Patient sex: F
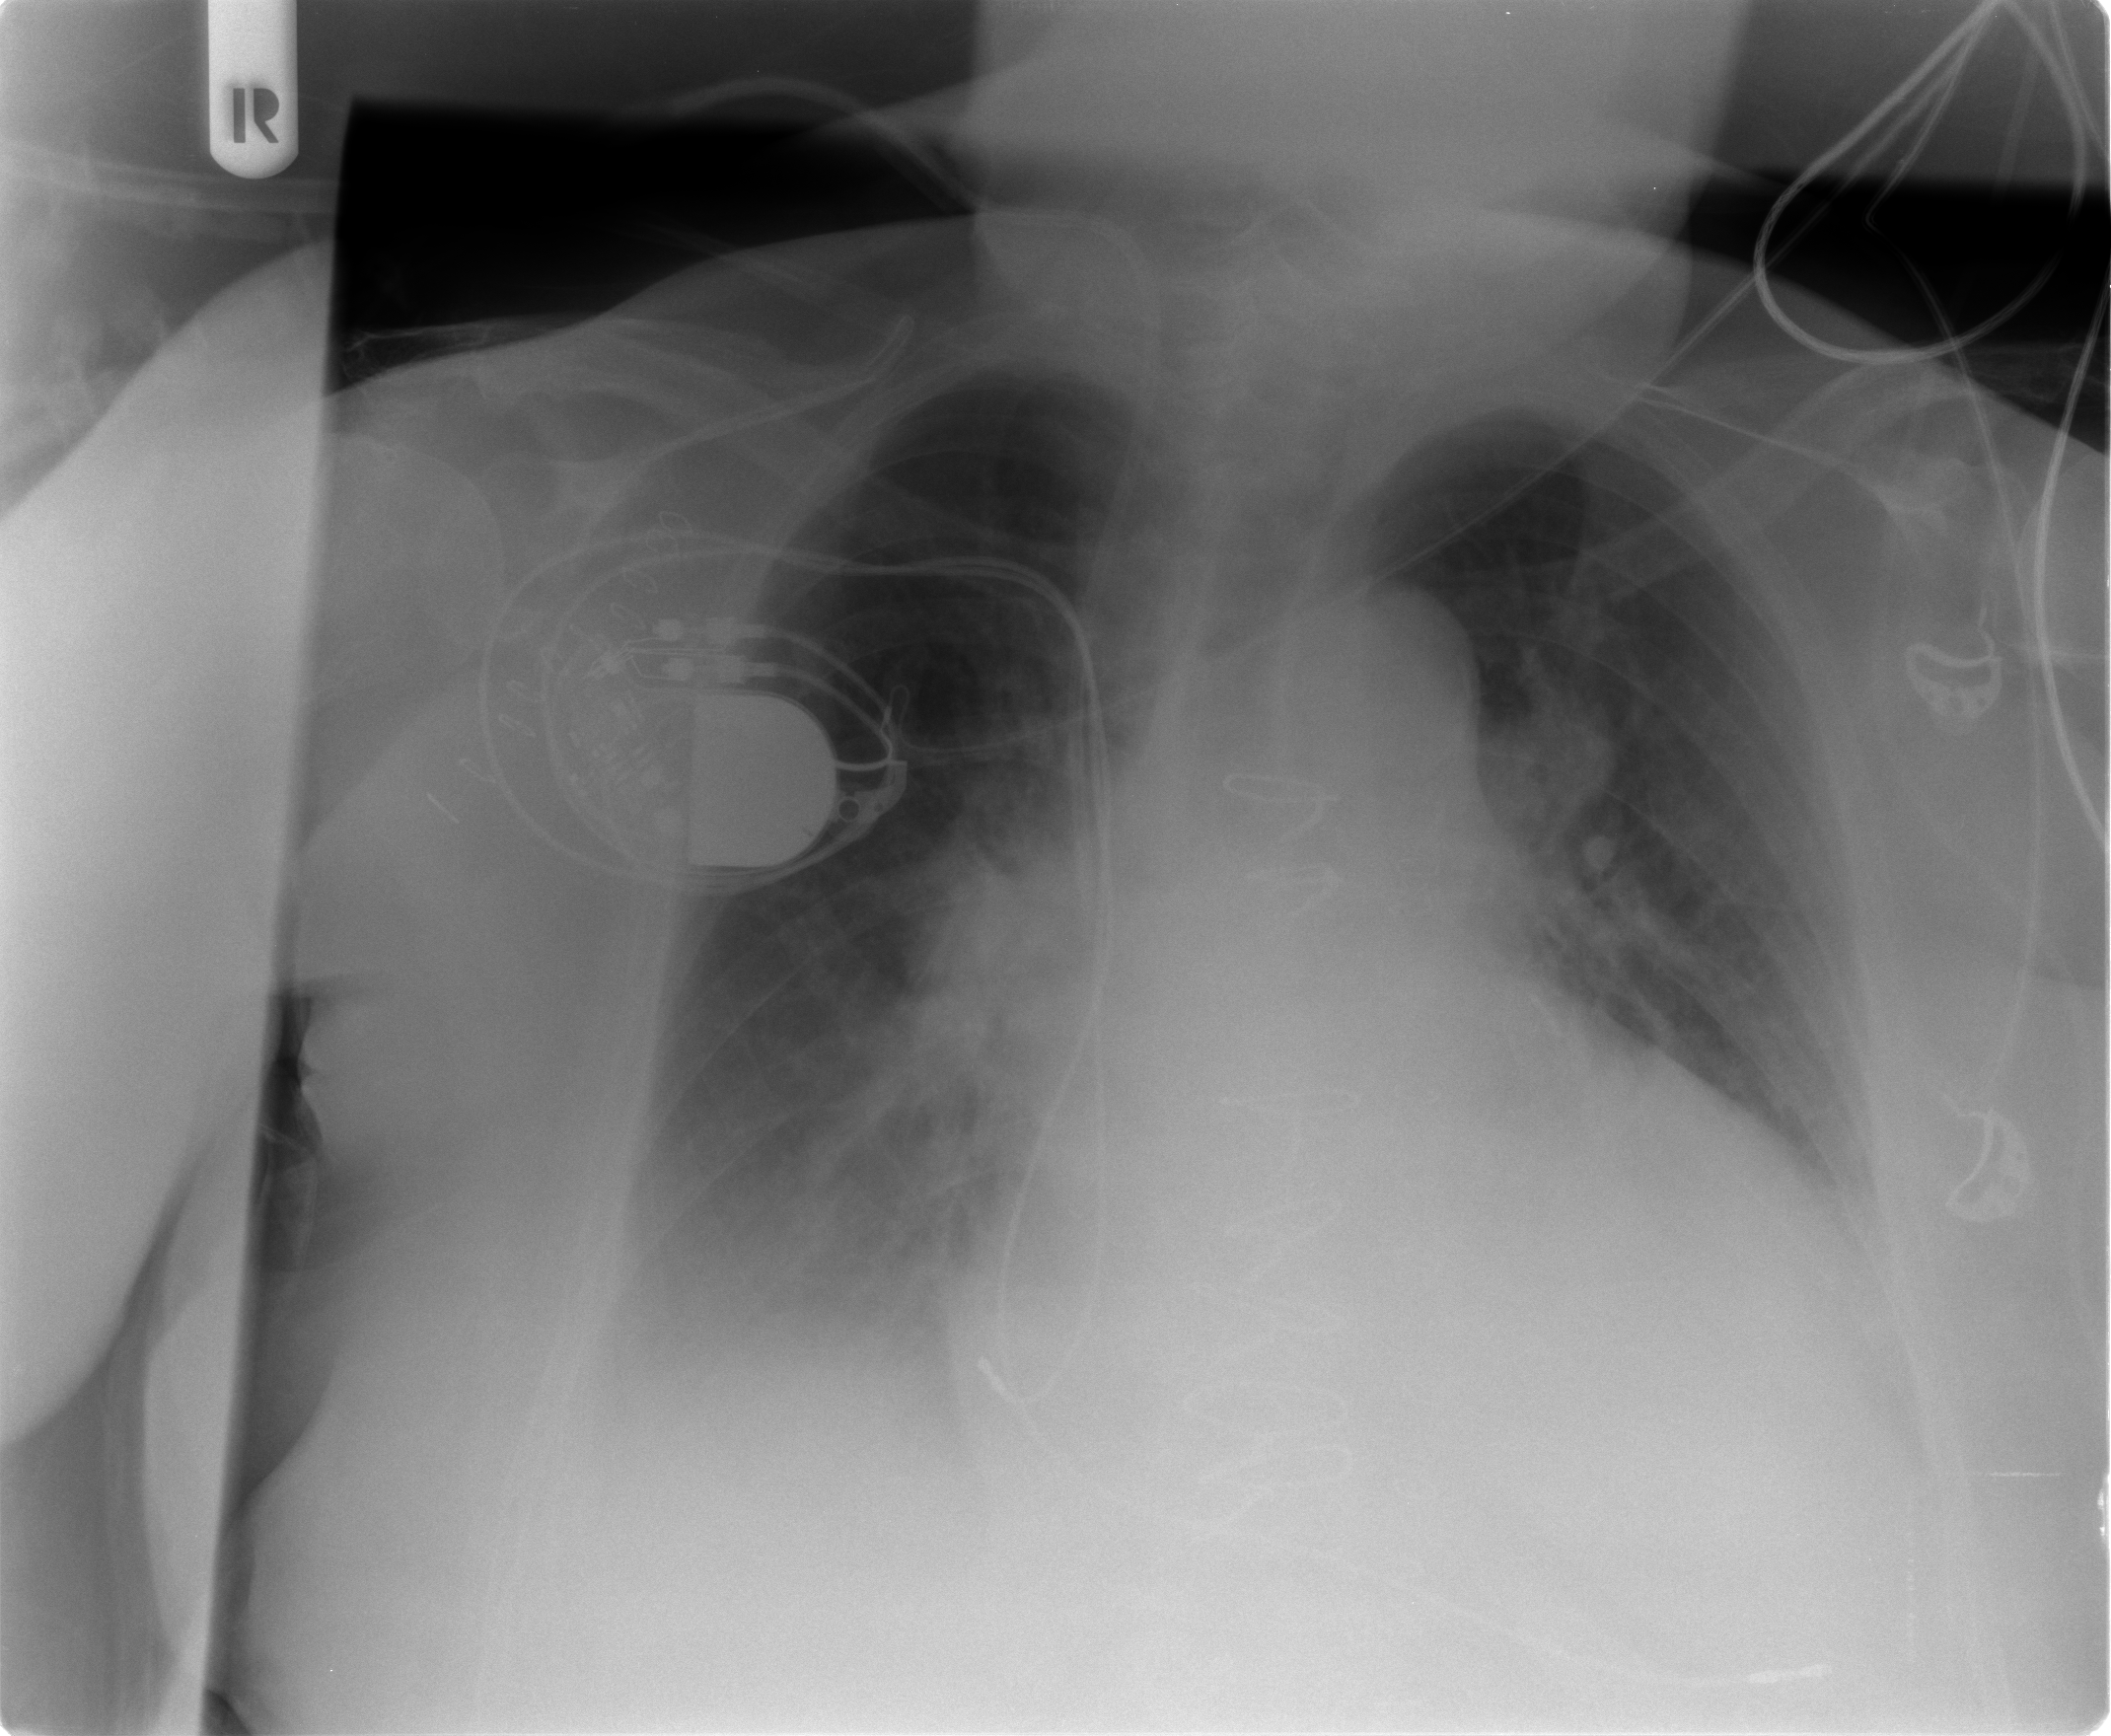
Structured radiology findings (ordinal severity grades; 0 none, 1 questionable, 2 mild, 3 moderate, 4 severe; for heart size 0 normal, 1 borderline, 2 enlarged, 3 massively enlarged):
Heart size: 2
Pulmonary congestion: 2
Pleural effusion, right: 3
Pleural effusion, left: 2
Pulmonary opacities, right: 0
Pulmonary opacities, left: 0
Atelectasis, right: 2
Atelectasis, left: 2